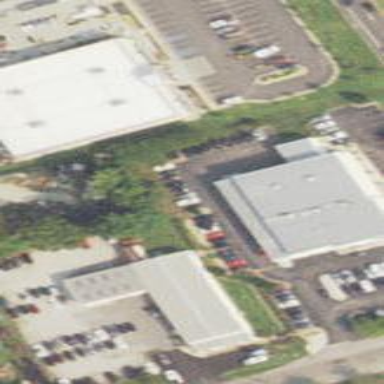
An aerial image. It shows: Building that houses car shop.